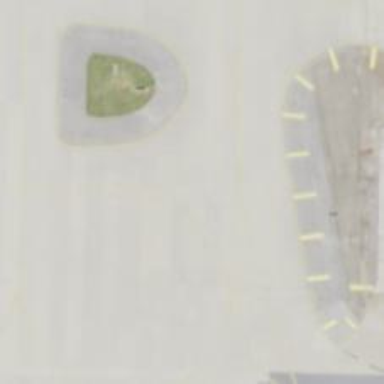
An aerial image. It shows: Image of taxiway at airport.